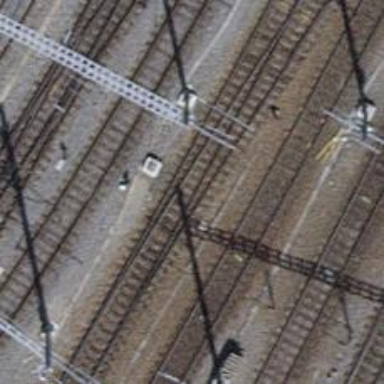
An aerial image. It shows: Single-track electrified railway siding with contact line for service.